Question: I'm fairly new to designing UIs in Android (And fairly new to Android development as well). I'm currently developing an Android application that looks a lot like Google+'s "All Circles" page, and Facebook's user home, where you get to see contents shared by your friends.
To make things clearer, please take a look at the following screenshot that's taken from Google+'s Android application:

As you can see, Paul Harper's post is in a little Frame, and "Android and me"'s post is in another. And the more you scroll downwards, the more shared stuff you'll see, each in its own "Frame".
I'm really not sure how to achieve this result(I'm sure that it involves a ListView component), so could anyone please tell me about the UI components that I should be using to do it?
Thanks a ton.
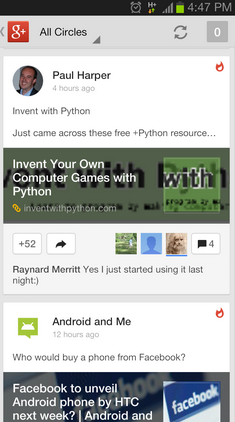
Answer: You should have a look at the video in the link.
<URL>
'''
private static final int TYPE_ITEM1 = 0;
private static final int TYPE_ITEM2 = 1;
private static final int TYPE_ITEM3 = 2;
'''
int type;
'''
@Override
public int getItemViewType(int position) {
if (position== 0){
type = TYPE_ITEM1;
} else if (position == 1){
type = TYPE_ITEM2;
}
return type;
}
@Override
public View getView(int position, View convertView, ViewGroup parent) {
View row = convertView;
LayoutInflater inflater = null;
int type = getItemViewType(position);
if (row == null) {
if (type == TYPE_ITEM1) {
//infalte layout of type1
}
if (type == TYPE_ITEM2) {
//infalte layout of type2
} else {
//infalte layout of normaltype
}
}
'''